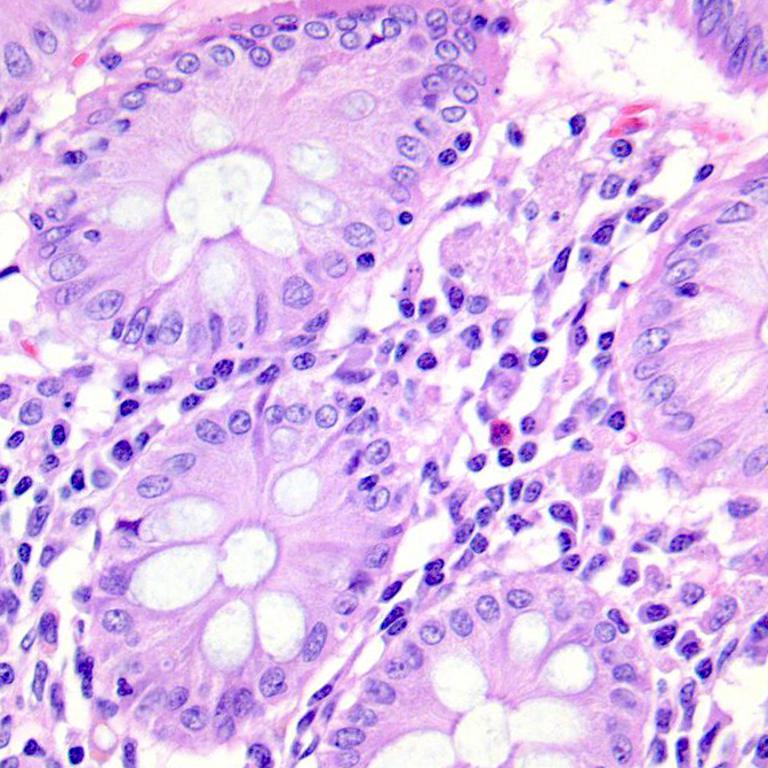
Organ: colon
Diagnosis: benign